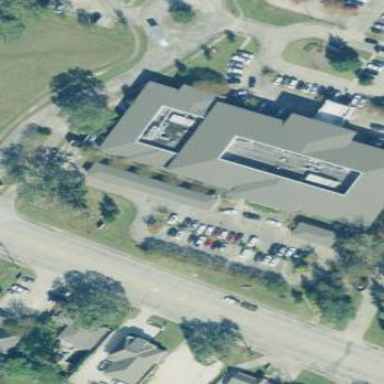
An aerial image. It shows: Healthcare clinic building.